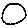
Label: circle